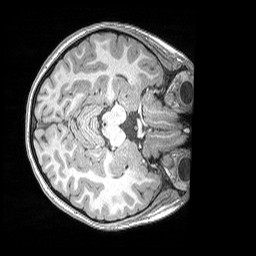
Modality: T1w
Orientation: axial
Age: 9
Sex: female
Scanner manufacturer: siemens
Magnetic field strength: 3 T
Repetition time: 2.53 s
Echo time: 0.00164 s